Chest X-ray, PA view. Patient: 46 years old, sex F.
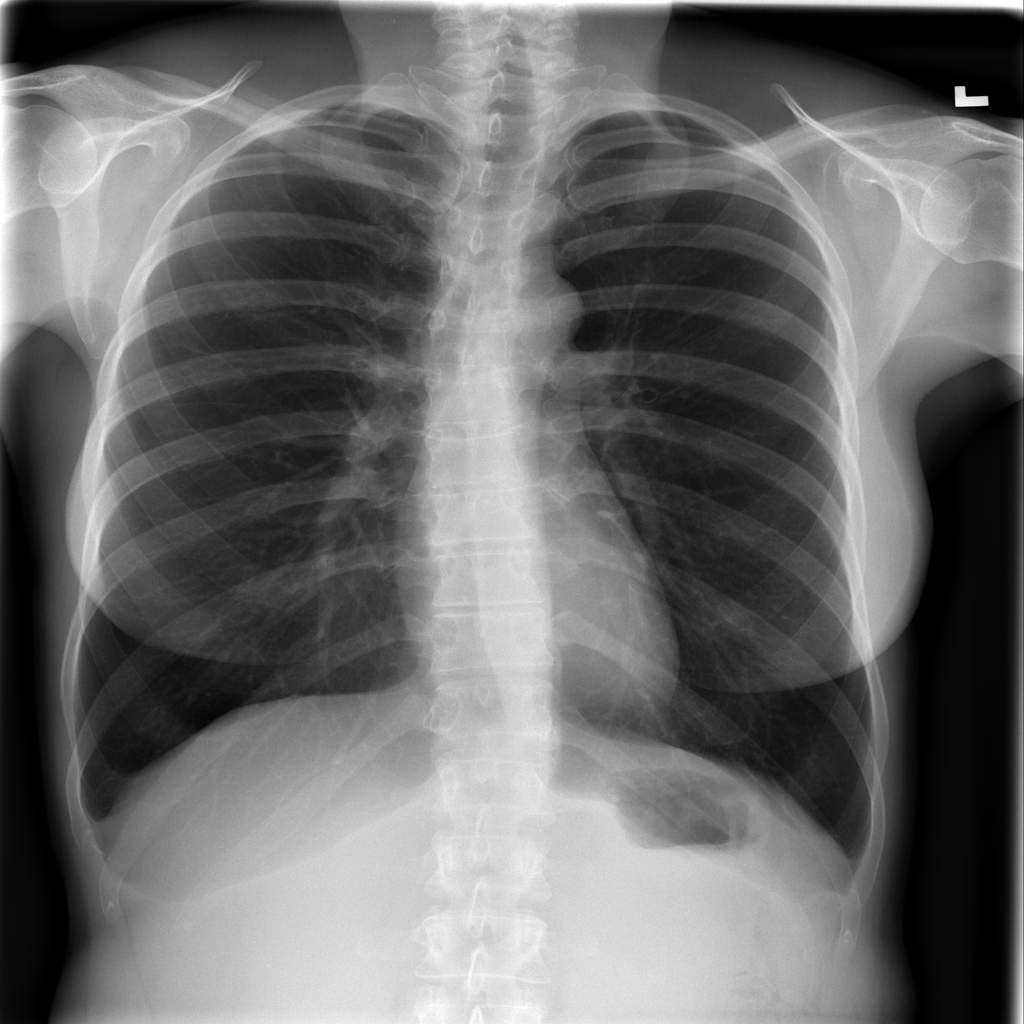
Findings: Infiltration